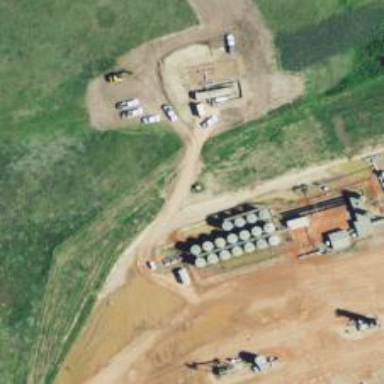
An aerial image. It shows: Storage tank with man-made structure.